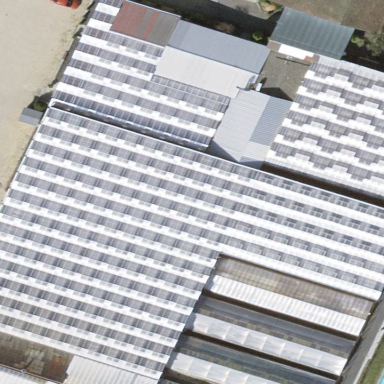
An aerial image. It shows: Greenhouse.